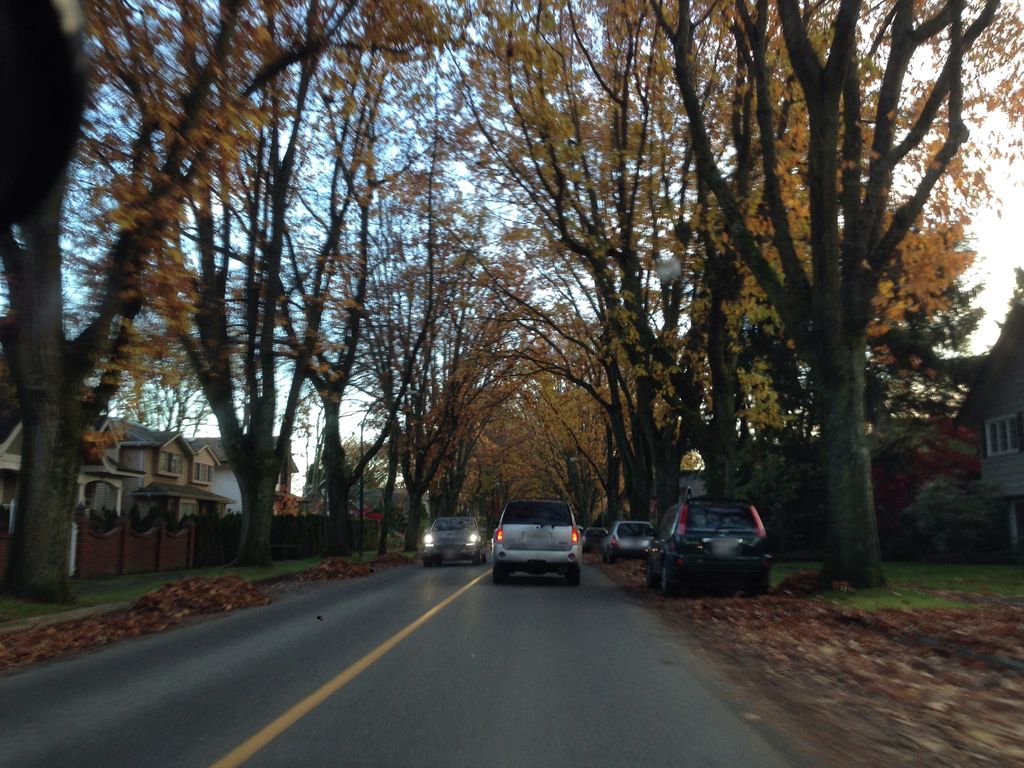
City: vancouver